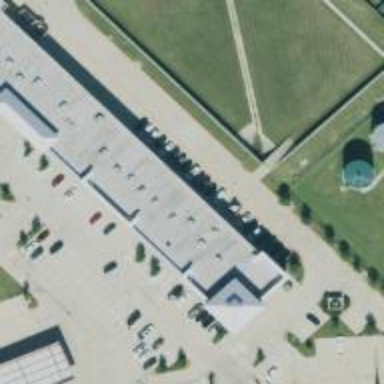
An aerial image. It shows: Veterinary facility.